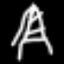
Label: The Eiffel Tower